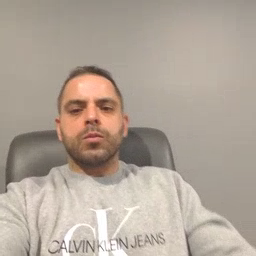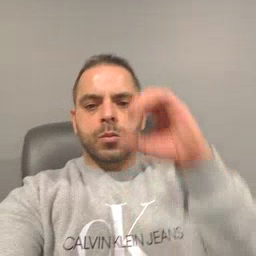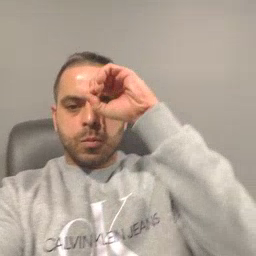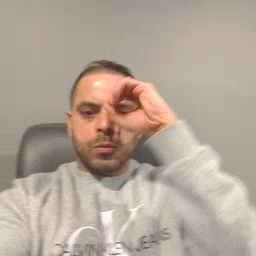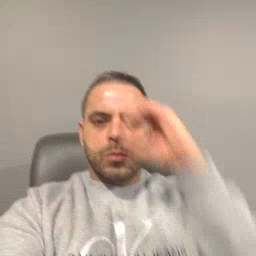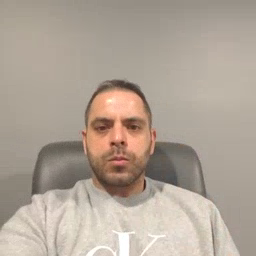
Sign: owl